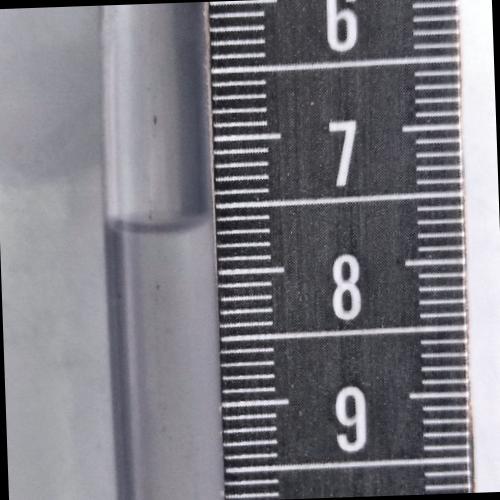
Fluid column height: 7.6 cm